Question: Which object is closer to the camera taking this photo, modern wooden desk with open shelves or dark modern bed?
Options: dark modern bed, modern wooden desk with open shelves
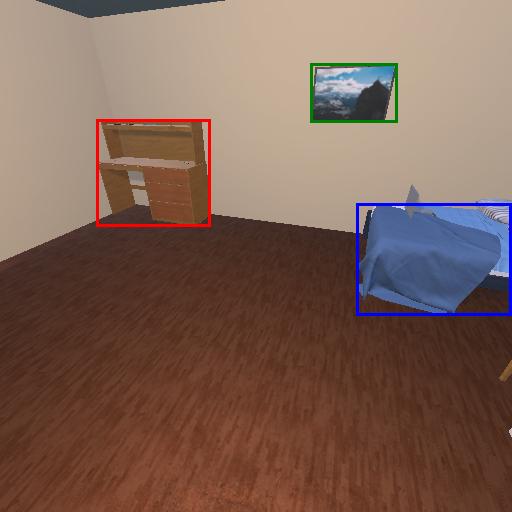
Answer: dark modern bed